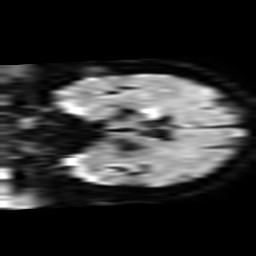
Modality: TRACE
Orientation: coronal
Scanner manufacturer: philips
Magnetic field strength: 3 T
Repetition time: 3.08 s
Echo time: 0.076 s